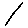
Label: line